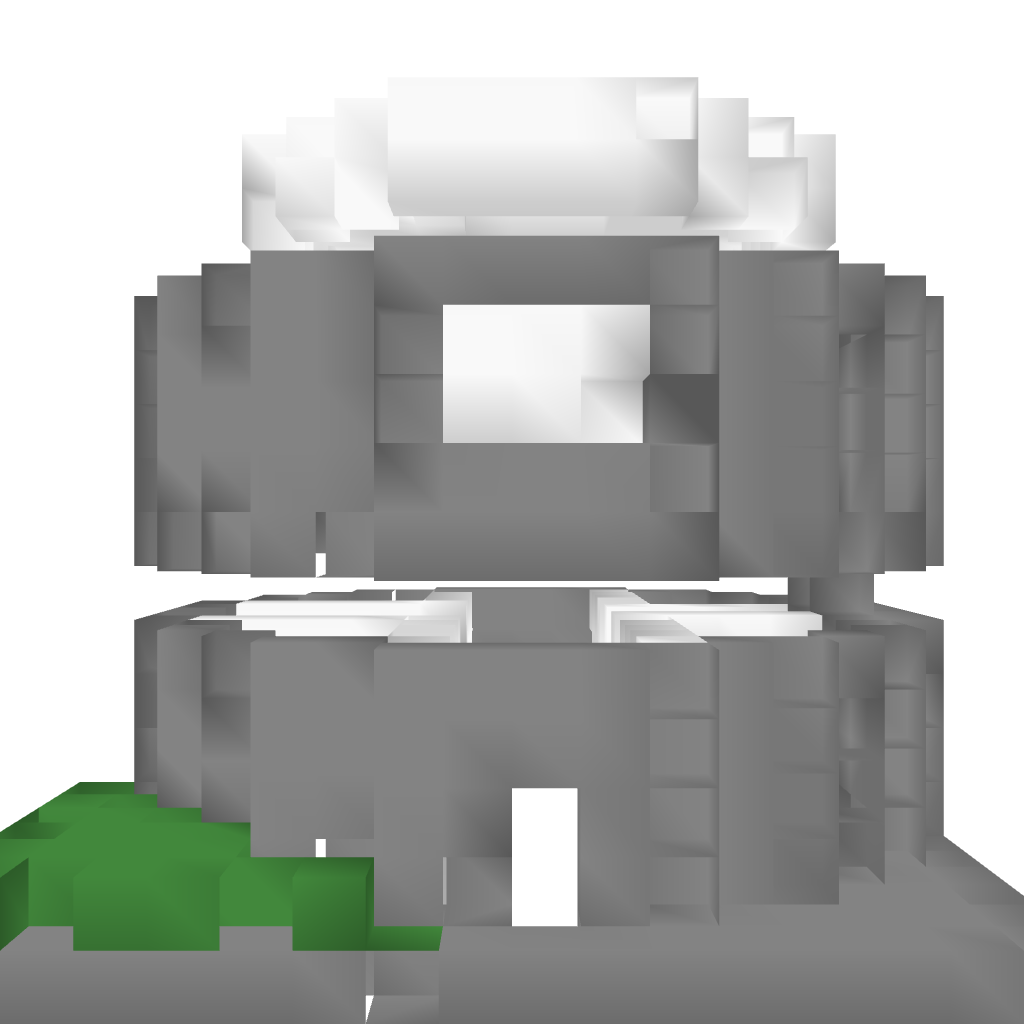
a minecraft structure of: Obi's Pokecenter bad low quality